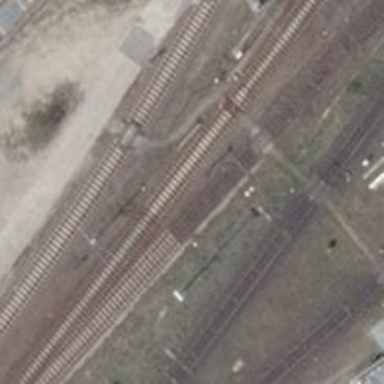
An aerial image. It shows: Railway with electrified contact lines.